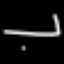
Label: mushroom